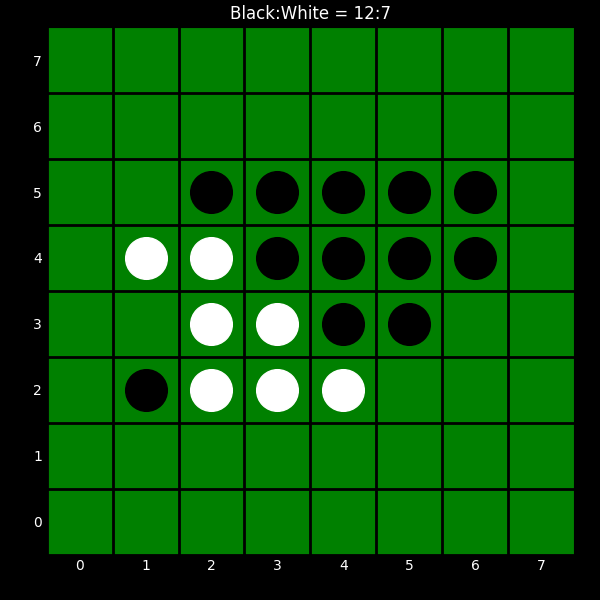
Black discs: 12
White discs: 7